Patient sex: M
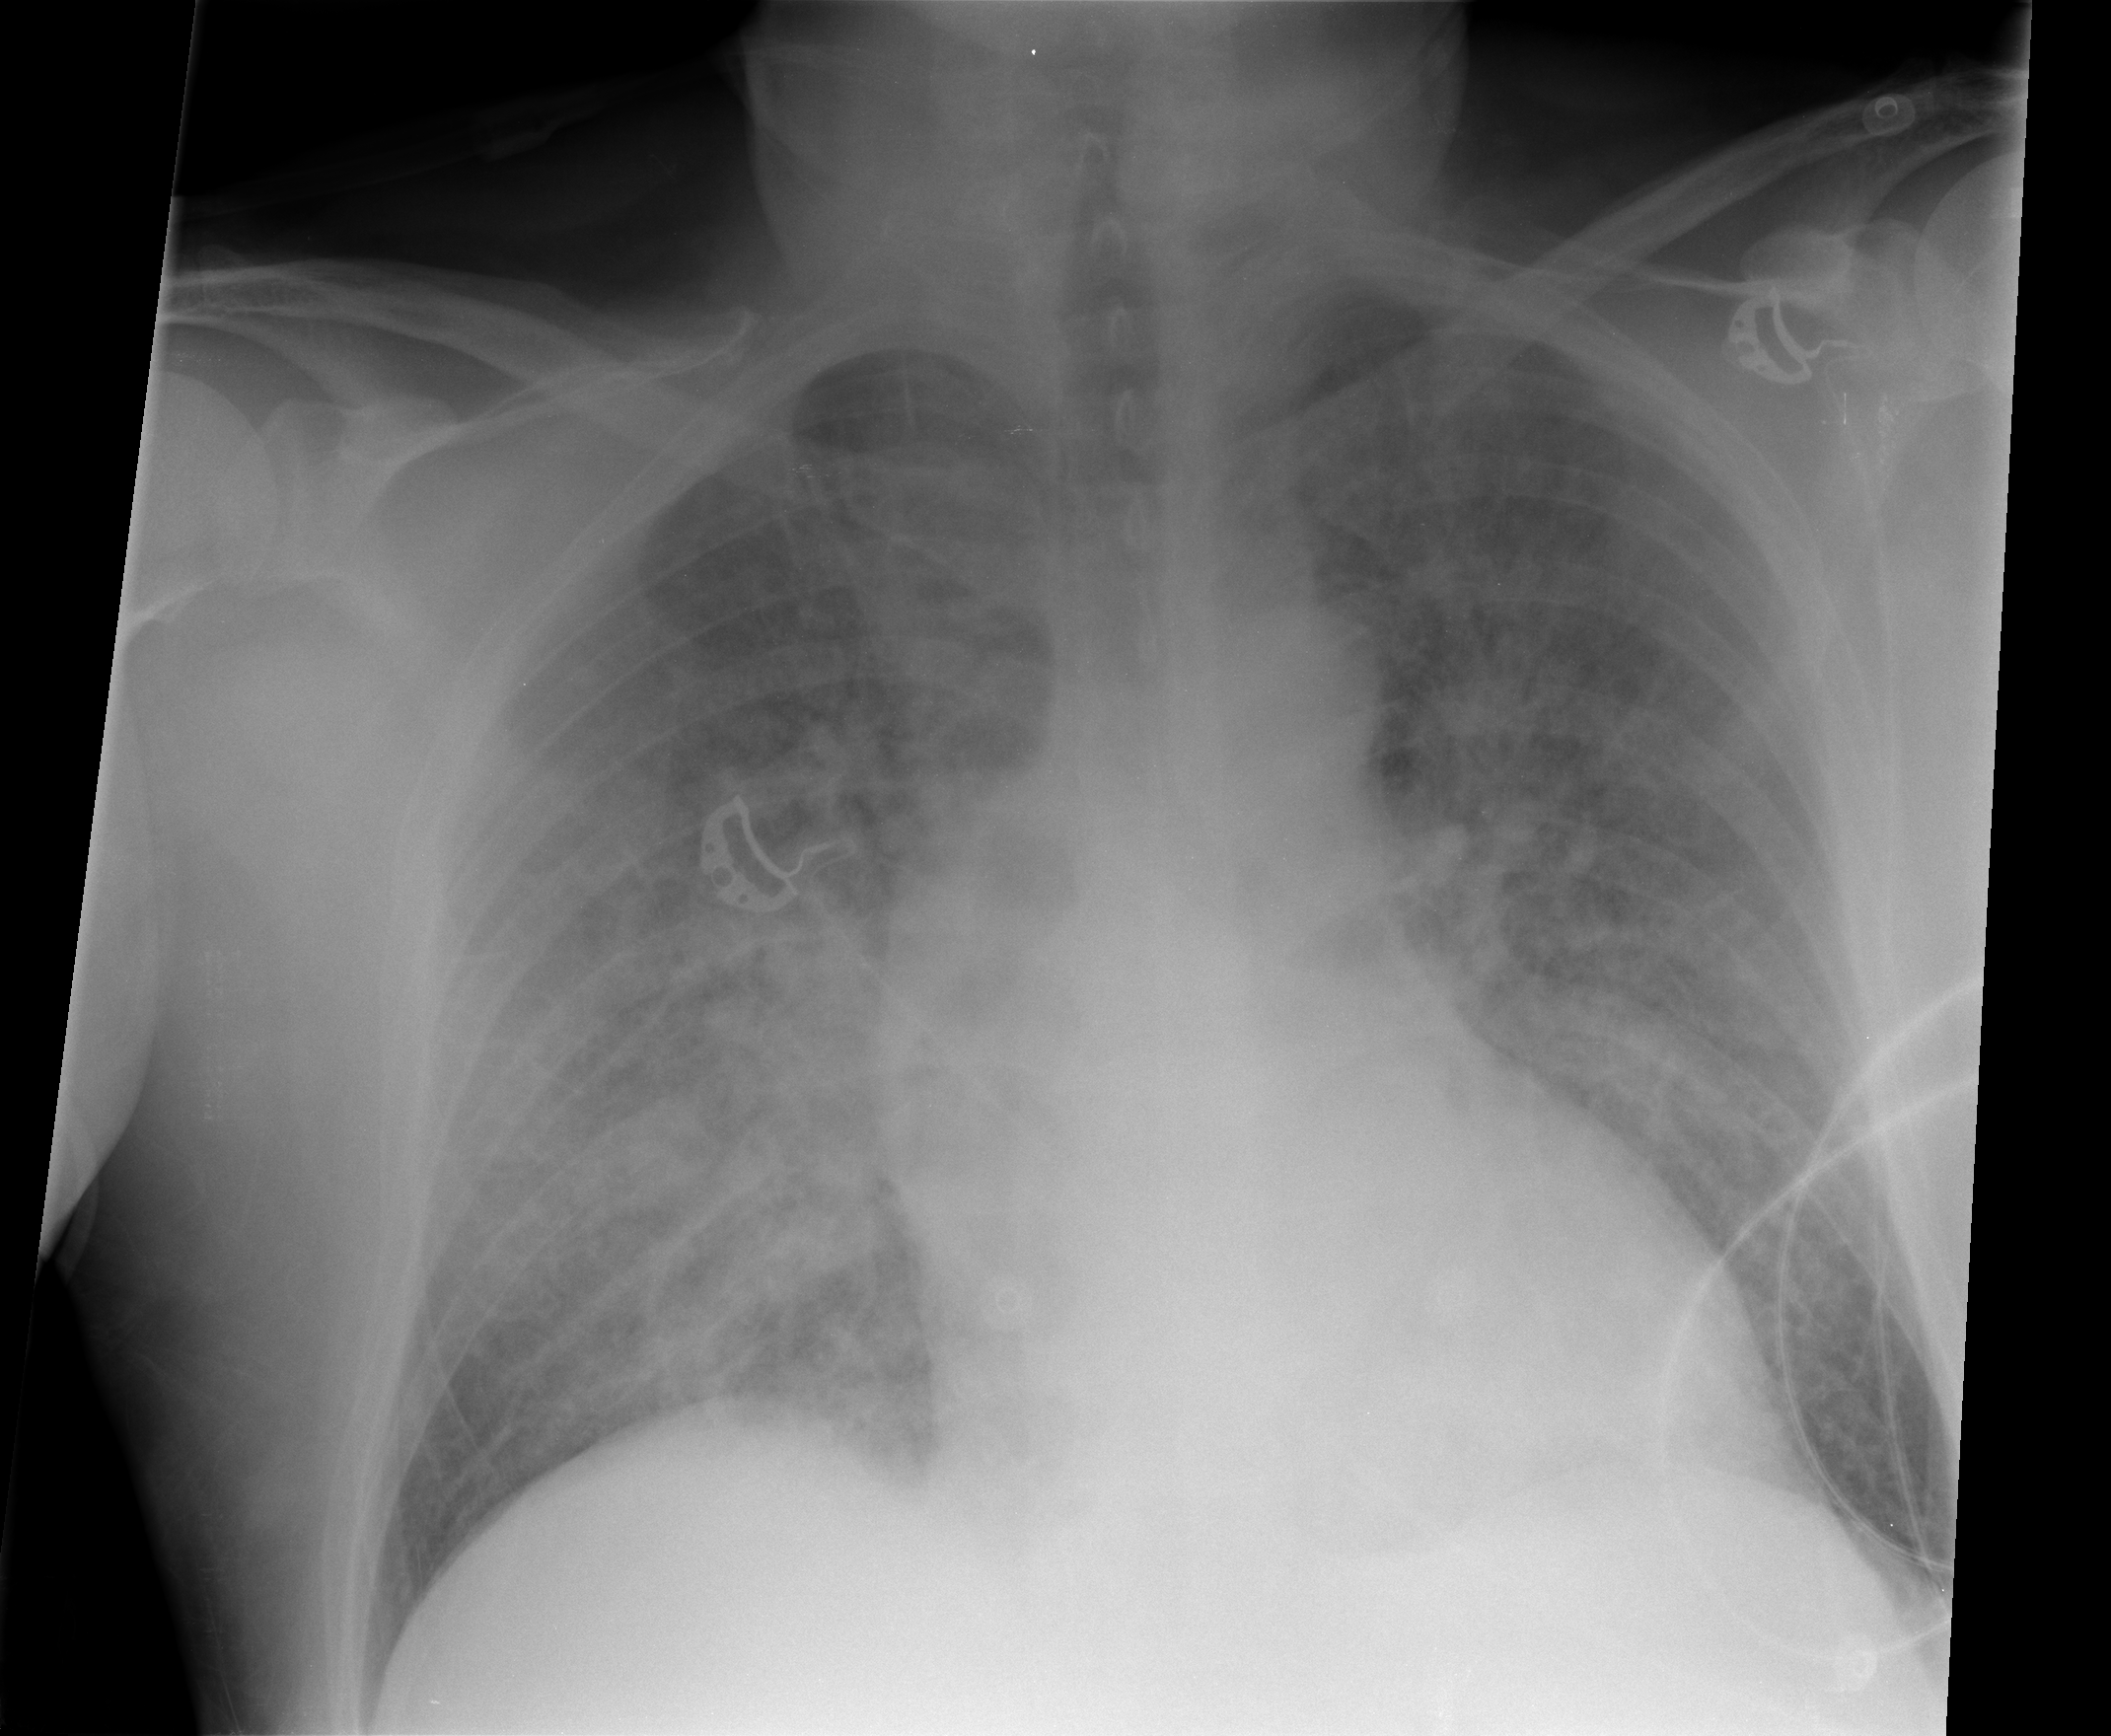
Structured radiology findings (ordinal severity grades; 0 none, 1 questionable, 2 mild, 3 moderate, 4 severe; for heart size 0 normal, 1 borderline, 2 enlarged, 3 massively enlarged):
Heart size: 1
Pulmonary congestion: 4
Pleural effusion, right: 0
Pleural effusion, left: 0
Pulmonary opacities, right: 3
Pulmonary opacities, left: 3
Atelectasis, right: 2
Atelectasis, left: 2